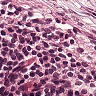
Metastatic tissue present: no